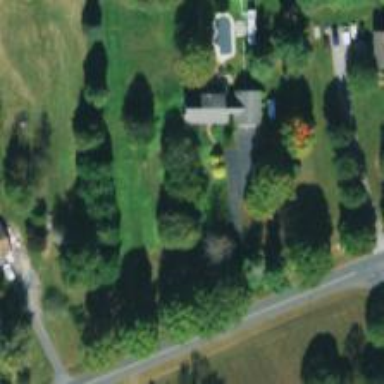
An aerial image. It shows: Driveway.